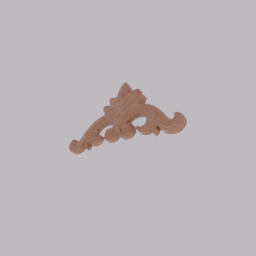
Label: decoration